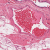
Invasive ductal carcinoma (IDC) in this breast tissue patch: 0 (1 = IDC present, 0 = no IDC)